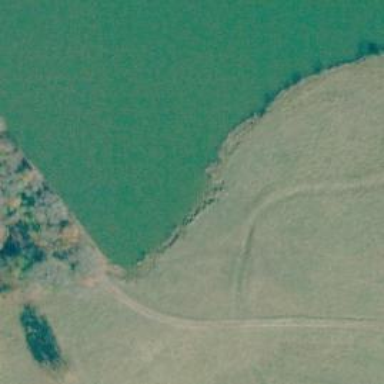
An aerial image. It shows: Reservoir area.